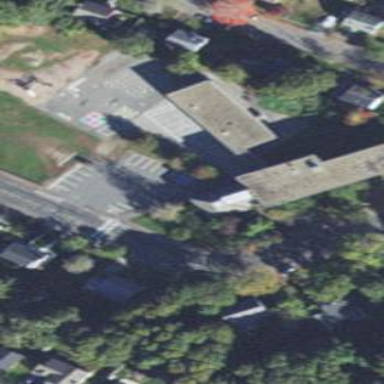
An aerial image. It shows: School.